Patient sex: M
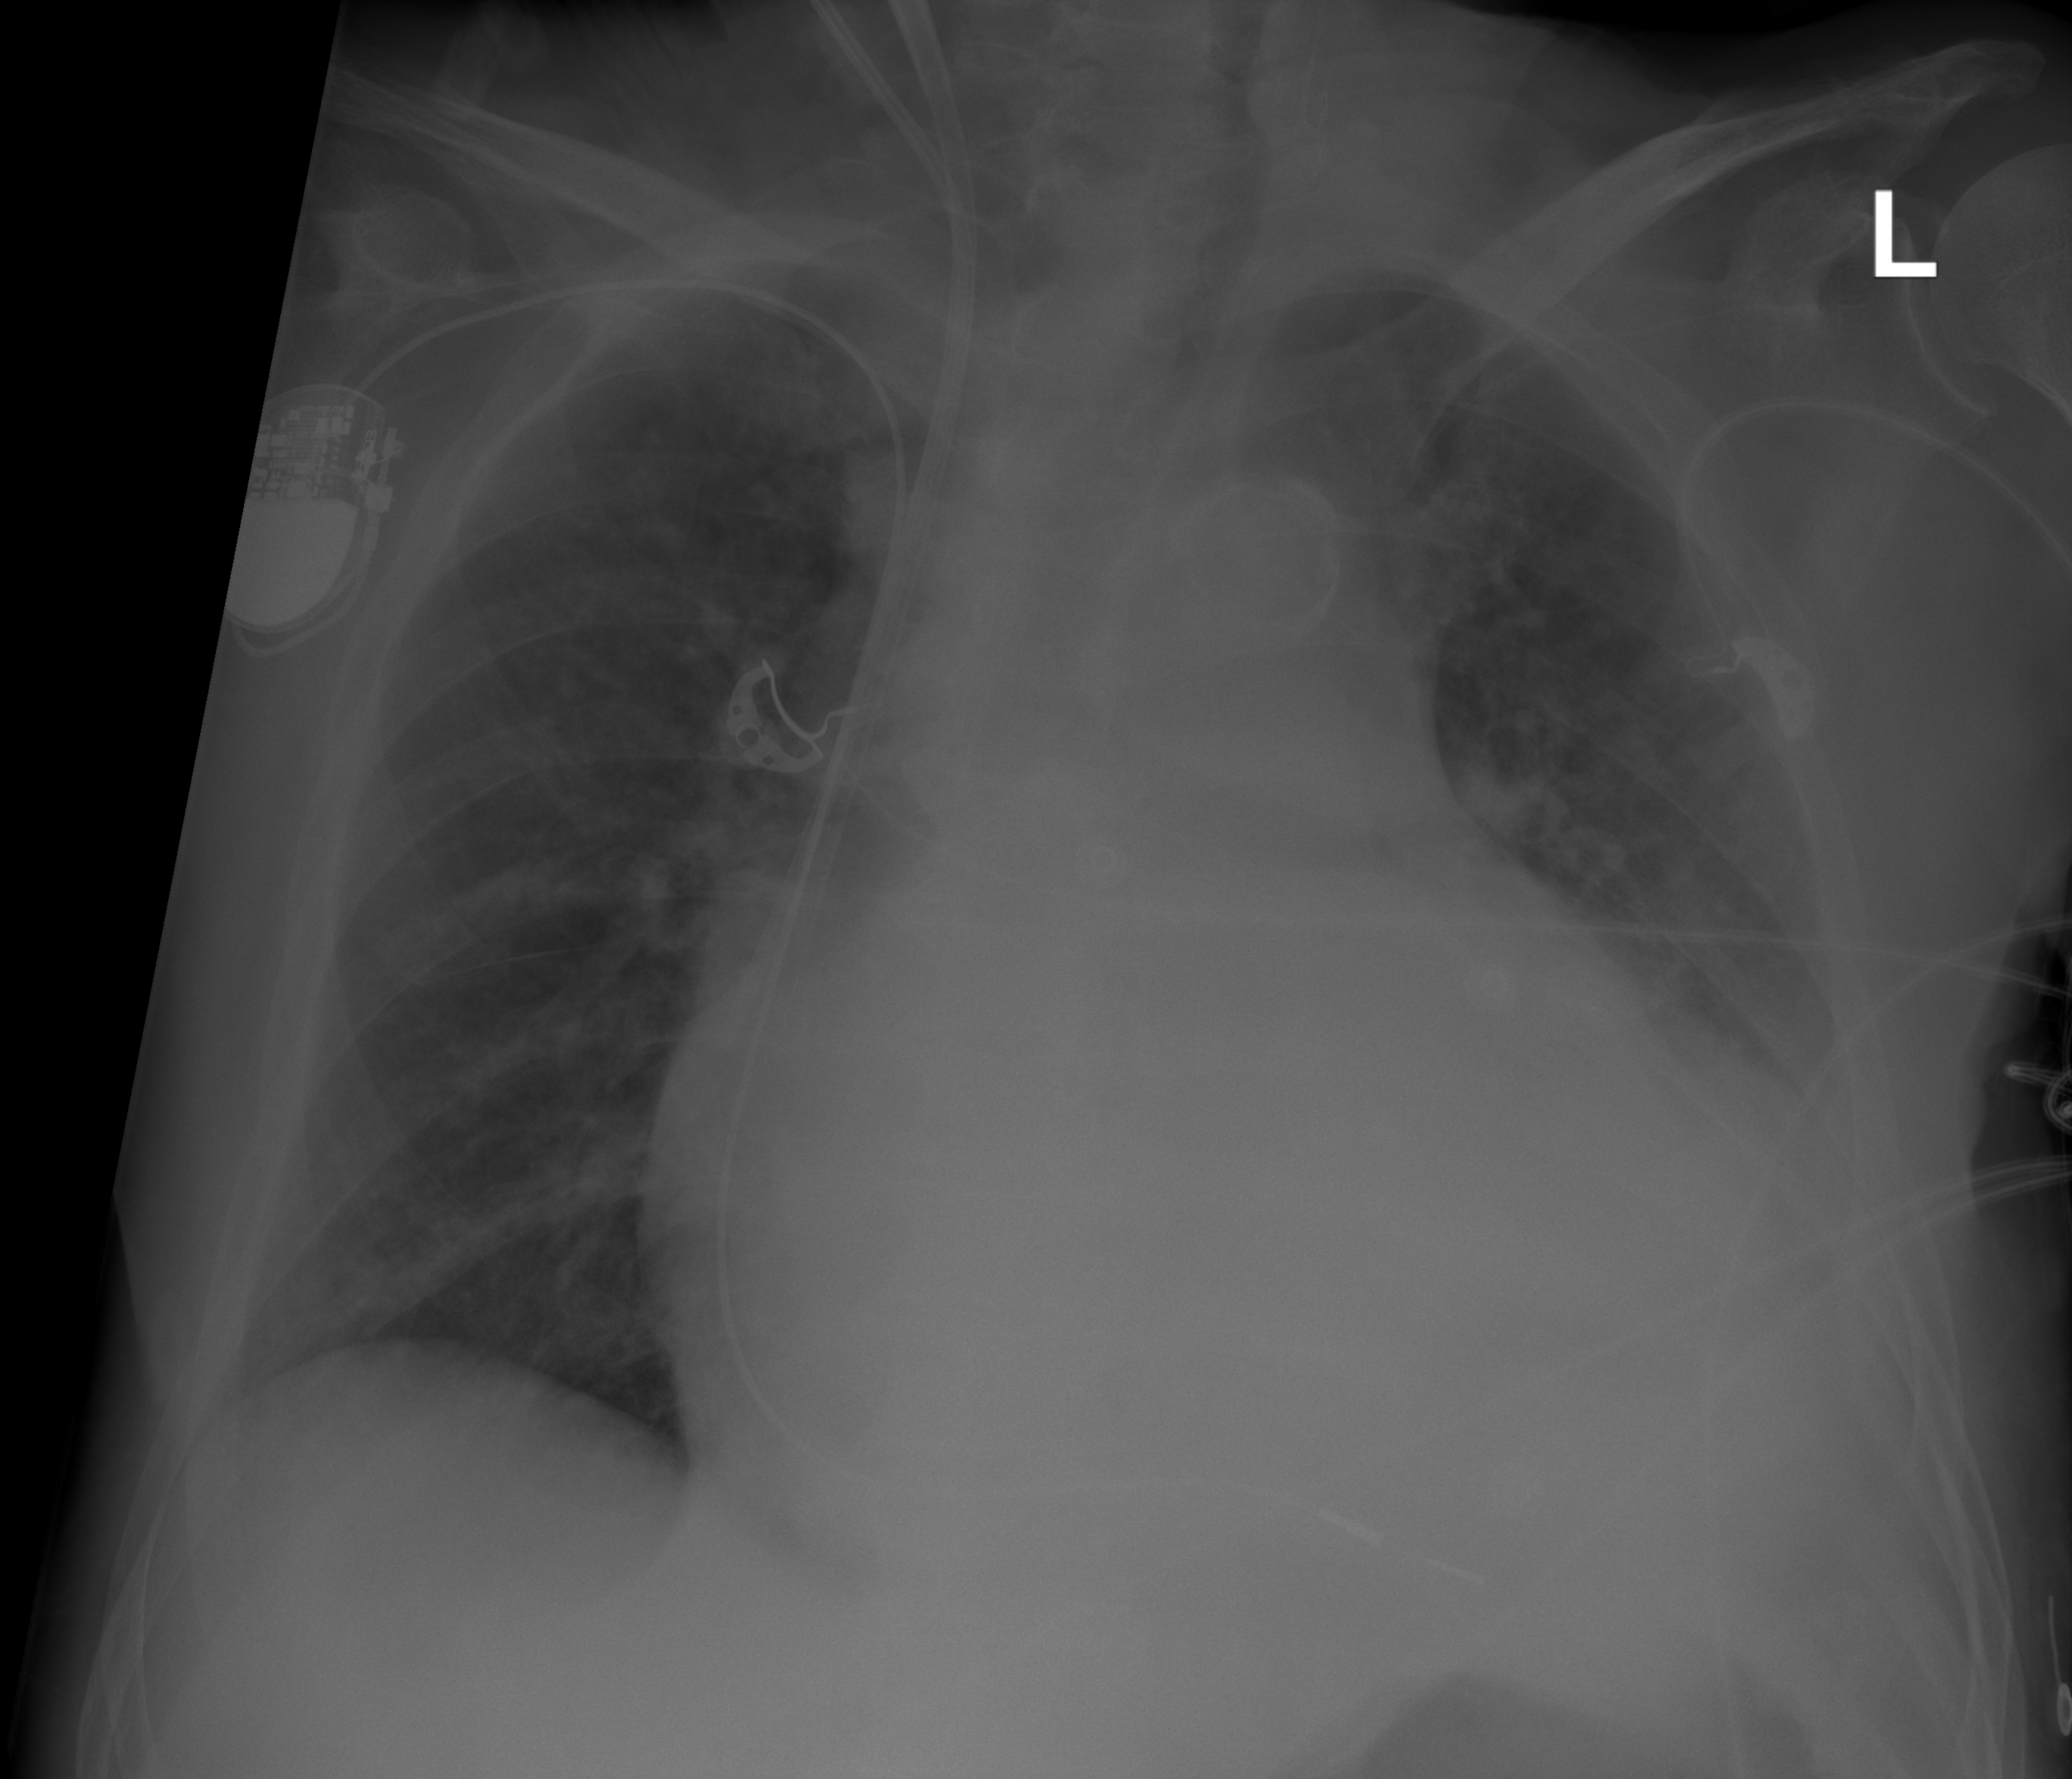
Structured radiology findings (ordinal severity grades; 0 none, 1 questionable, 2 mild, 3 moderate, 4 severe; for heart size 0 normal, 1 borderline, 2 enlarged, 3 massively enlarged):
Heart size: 3
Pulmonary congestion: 2
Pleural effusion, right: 0
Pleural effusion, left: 2
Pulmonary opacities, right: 0
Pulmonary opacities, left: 0
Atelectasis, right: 0
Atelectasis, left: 0